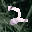
Label: 2